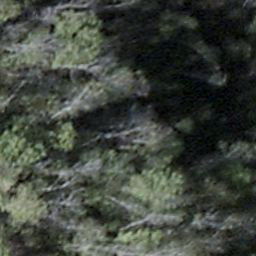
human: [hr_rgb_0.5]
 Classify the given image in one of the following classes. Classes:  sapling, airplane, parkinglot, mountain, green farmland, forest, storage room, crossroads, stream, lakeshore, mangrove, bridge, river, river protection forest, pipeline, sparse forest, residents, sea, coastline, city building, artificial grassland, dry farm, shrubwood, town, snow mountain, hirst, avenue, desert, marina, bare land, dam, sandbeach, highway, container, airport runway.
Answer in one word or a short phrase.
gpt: shrubwood